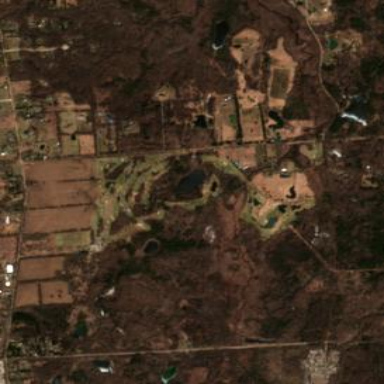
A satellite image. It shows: Golf course.